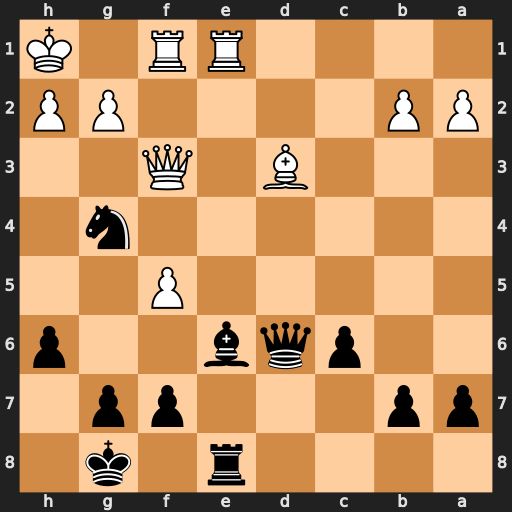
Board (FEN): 4r1k1/pp3pp1/2pqb2p/5P2/6n1/3B1Q2/PP4PP/4RR1K
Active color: b
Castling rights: -
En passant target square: -
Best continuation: Qxh2#